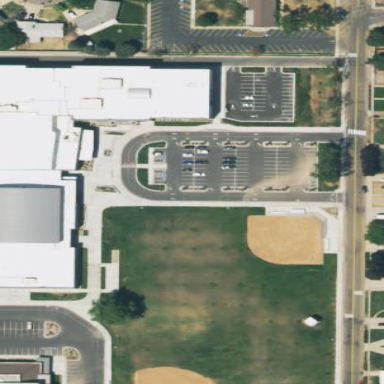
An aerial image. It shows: School.